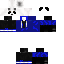
A male skeleton skin with dark skin, wearing brown helmet dressed in a blue hoodie and black pants, featuring a closed mouth.